Question: My application is designed to load up an XML file and display an error(s) (if any).
The problem I have is how to display both (the XML and Errors) on screen without coupling (my application does currently work).
My application currently looks like (no laughing or comments about me going on a Photoshop\UI course please):

The brown colour is a different view called XmlView.
The red box is where I want errors to be displayed.
So, the user clicks File->Open, selects the file and the .XML content is displayed in my XmlView (brown) and my error messages are shown in red. This works but, I have a horrible feeling my design is poor as I have totally coupled my MainWindow and XmlView.
The way I have this working is, when the user selects a valid XML file (from File->Open), I create an instance of my XmlView and bind it to my Views property of my MainWindow class. My XmlView takes 1 parameter which is the MainWindow type.
So, within my XmlView, to update my ErrorList, I would write code similar to
'''
_mainWindow.ErrorList.Add(//newError)
'''
But this now means my XmlView knows about my MainWindow which I thought was undesired.
So, finally, my question! Is my design poor or is this OK?
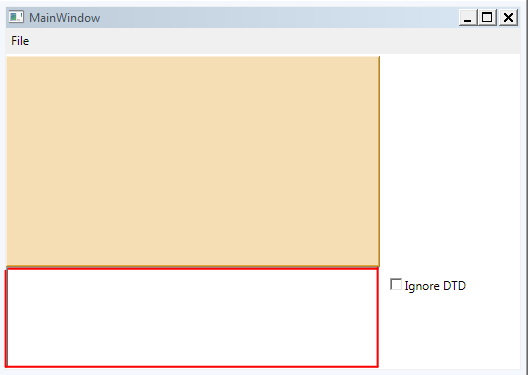
Answer: You should consider <URL>.
It would depend on whose responsibility it was to load the XML, but I would suggest the 'XmlViewModel', not the 'MainViewModel'.
In that case the 'MainViewModel' should just be a conductor of other view models. In your first case, it would instantiate the 'XmlViewModel', passing the file path and set it as its current view.
The 'XmlViewModel' would be responsible for loading and validating the XML. It too could have a child view model which displays the validation errors. It should load the XML asynchronously, with some form of busy notification.
The 'MainViewModel' is likely to want to conduct many view models, so if you were going to use a framework such as <URL>.